Question: I've been working on a proper slider for my C# WPF project.
I wanted to create a slider, with a background that indicates different parts of the process, by adding a different color to each section on the slider. Furthermore I wanted to add small indicators (like the default ticks, but custom shape and irregular position) to the background.
I achived this by creating a drawing brush and adding correspondingly colored rectangles. This seemed to work fine, but a small distortion was still present, so I investigated further and realized the following:
With slider.ActualWidth I get the width of the whole widget. So in order to create a background covering the actual "slider" part, I'll have to be aware of the distance from the widget to the actual slider. (See image)

I measured the distance in a very small window, in fullscreen and stretched on two screens. It seems this distance is always 5 pixels. I tried google and looked through the info WPF provides on its pages, but either I read over it, or there is no information on this.
Can I be sure this distance is always 5 pixels ? In there any place such information is kept ? Is there maybe another way, to determine the size of the slider itself?
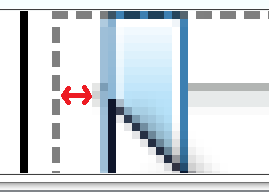
Answer: Assuming you haven't tinkered with the Slider template you can just walk down the visual tree and check the ActualWidth of the track:
'''
Border b = VisualTreeHelper.GetChild(slider, 0) as Border;
Grid g = VisualTreeHelper.GetChild(b, 0) as Grid;
Border track = VisualTreeHelper.GetChild(g, 2) as Border;
Console.WriteLine("Track ActualWidth: " + track.ActualWidth);
'''